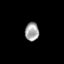
Tissue: skin
Cell type: Others
Senescence score: 0.7261
Nuclear area (px): 251
Mean DAPI intensity: 161.956